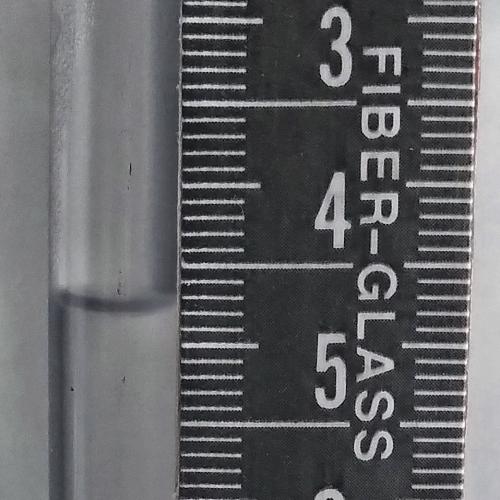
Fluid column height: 4.8 cm